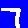
Digit: 7